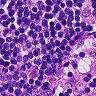
Metastatic tissue present: no